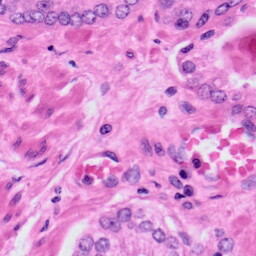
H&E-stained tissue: Prostate